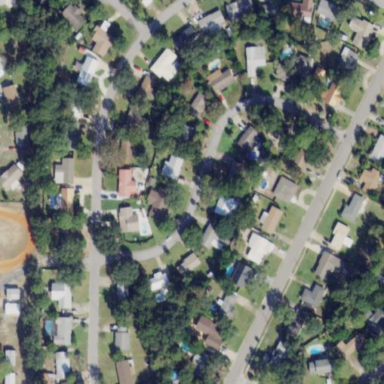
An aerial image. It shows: This residential area consists of single-family homes.